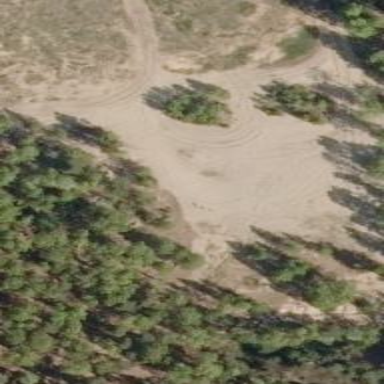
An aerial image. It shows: Natural area covered with sand.